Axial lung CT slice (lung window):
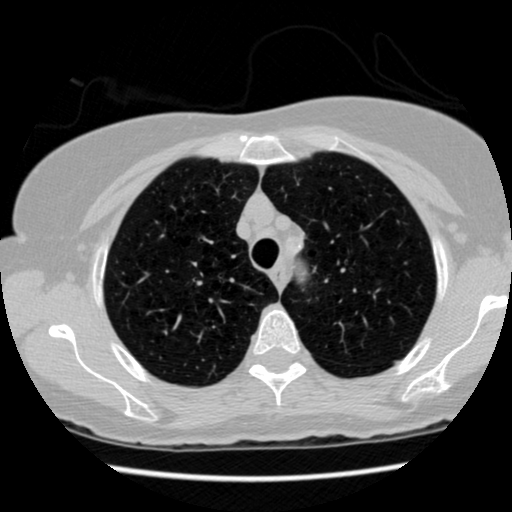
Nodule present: no